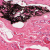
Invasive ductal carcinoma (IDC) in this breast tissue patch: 0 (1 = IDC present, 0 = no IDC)